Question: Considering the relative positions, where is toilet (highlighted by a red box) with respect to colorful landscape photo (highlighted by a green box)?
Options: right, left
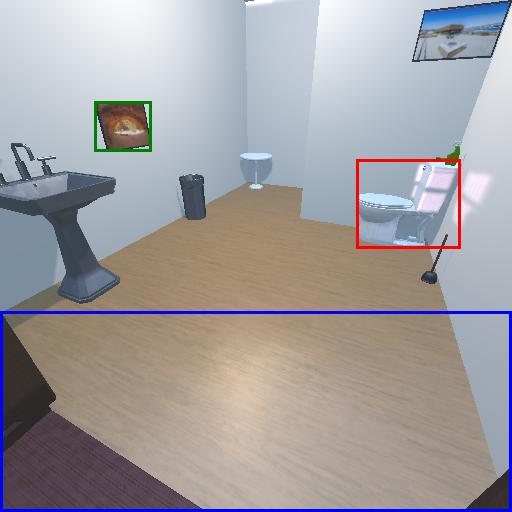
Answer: right